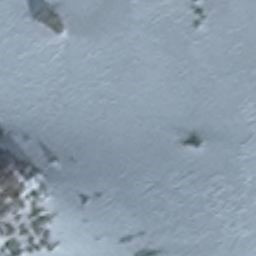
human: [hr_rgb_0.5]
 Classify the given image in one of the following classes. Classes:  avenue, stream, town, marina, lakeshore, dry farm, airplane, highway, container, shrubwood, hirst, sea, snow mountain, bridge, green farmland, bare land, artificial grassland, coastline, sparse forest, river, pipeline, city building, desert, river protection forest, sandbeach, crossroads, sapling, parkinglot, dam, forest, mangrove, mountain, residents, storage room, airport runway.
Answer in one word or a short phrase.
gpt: snow mountain